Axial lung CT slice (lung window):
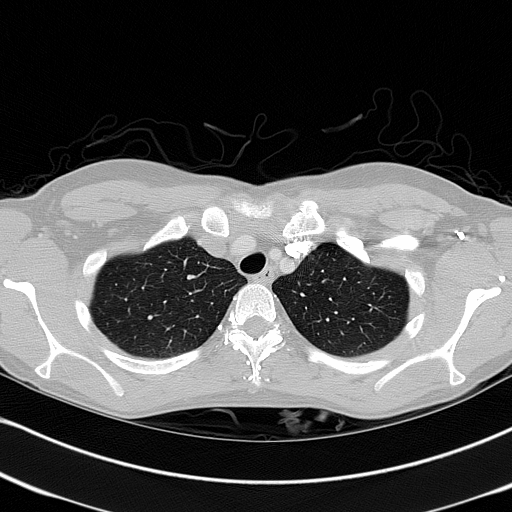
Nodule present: no